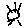
Label: sun